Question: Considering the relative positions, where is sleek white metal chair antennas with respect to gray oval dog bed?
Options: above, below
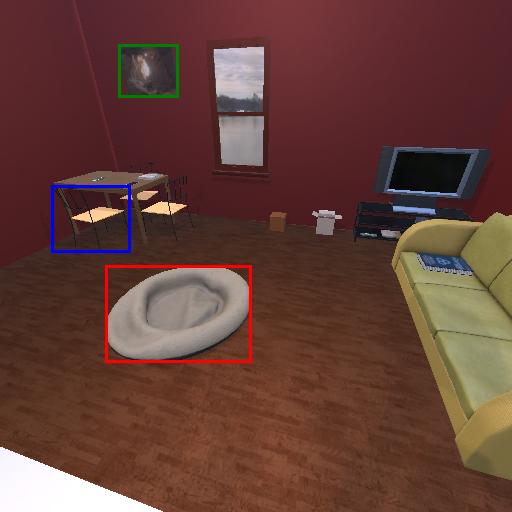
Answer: above